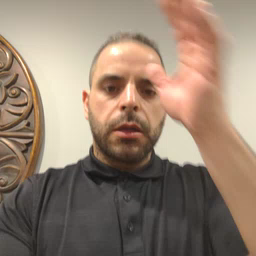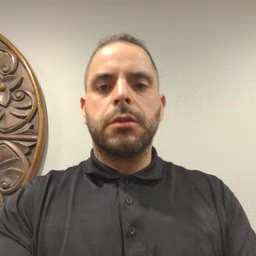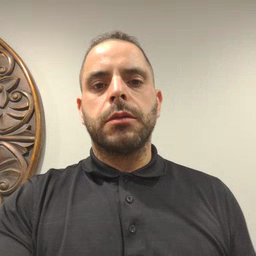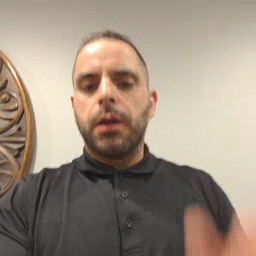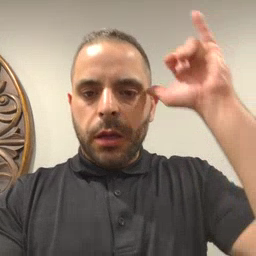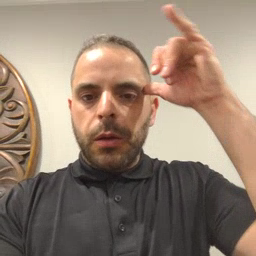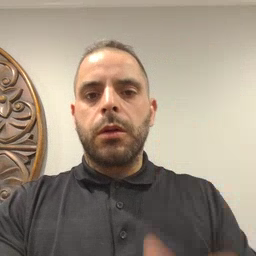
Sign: cow